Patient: sex F, age 60
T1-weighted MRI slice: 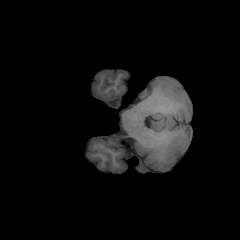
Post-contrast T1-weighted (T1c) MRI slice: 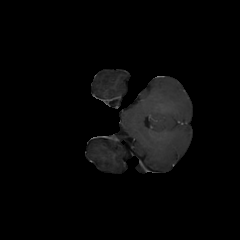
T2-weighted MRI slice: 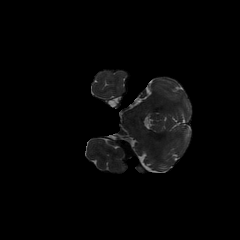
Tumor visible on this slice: no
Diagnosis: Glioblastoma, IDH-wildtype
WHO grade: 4